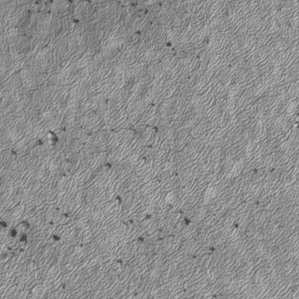
Label: frost